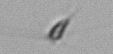
Label: Calciopappus